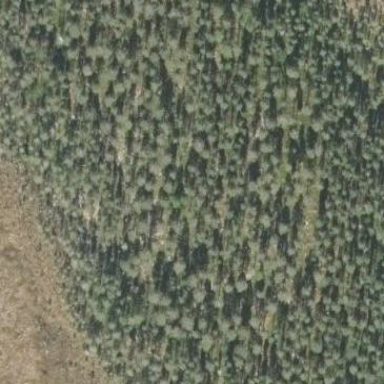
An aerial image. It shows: Woodland consisting mainly of needle-leaved trees.